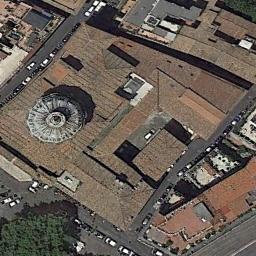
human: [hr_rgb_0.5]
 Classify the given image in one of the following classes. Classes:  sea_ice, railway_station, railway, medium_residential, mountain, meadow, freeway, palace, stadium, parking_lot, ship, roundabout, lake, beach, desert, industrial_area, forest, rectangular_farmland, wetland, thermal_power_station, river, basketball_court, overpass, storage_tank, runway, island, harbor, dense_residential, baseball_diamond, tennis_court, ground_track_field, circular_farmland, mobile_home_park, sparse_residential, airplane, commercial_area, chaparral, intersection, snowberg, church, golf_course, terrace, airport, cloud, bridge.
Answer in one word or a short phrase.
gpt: church